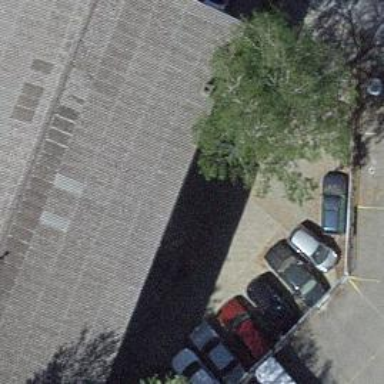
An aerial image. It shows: Car repair shop.